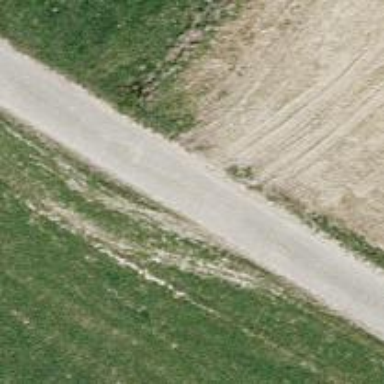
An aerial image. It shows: Well-maintained track road of grade 1.